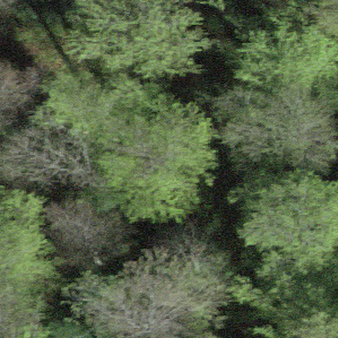
Label: other